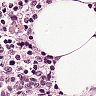
Metastatic tissue present: no